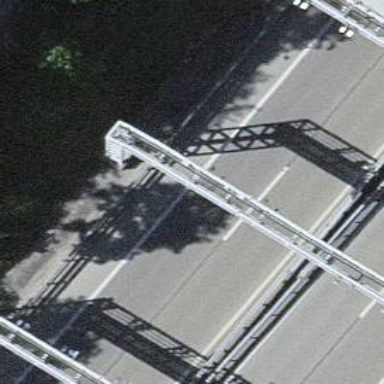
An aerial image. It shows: Gantry structure.